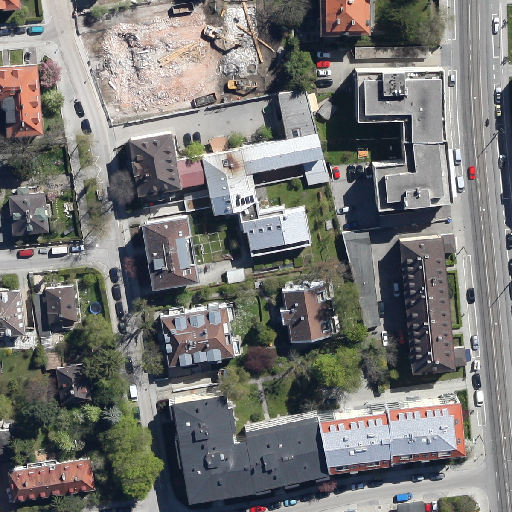
Referring expression: vehicle in the parking area